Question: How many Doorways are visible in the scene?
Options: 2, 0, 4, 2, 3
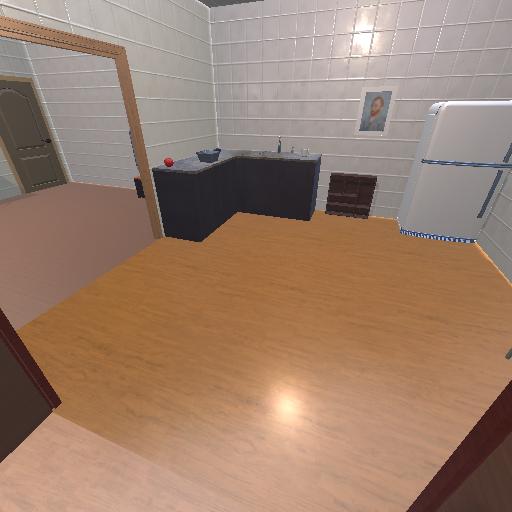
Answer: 2